Question: I'm using Twitter Bootstrap 2.3.2 with Asp.net MVC.
I have a set of nested accordions on a tab pane and other accordions on other tab panes.
The External accordions are in an accordion-group and the Internal accordions are in another group, nested inside each External accordion.

The colours are applied using CSS rules on custom classes.
'''
.accordion-toggle.outcome {
background-color:#d9edf7;
}
.accordion-toggle.outcome.collapsed {
background-color:White;
}
.accordion-toggle.achievement {
background-color:#dff0d8;
}
.accordion-toggle.achievement.collapsed {
background-color:White;
}
'''
I need to force the full collapse of the open accordions depending on which new accordion is selected. If an internal accordion is selected then I only want the other internal accordions to close. If an external accordion is selected I want the internal and external accordions to close.
Closing means assigning the ''collapsed'' class to the 'accordion-toggle', which determines the highlight colour of the 'accordion-heading'.
I have the following javascript which needs amending to select the different levels of accordion. The class of ''outcome'' for External and ''achievement'' for internal are currently the only difference between the two.
I've tried a variety of if/else combinations but none of them seem to work. I've included the javascript I use when changing tabs as this might change how I need to approach this.
'''
<script type="text/javascript">
//need to collapse all when tab changes
$('a[data-toggle="tab"]').on('shown', function (e) {
$('.accordion').find('.accordion-toggle').addClass('collapsed');
$('.accordion').find('.accordion-body').removeClass('in');
$('.accordion').find('.accordion-body').height('0px');
}
);
//collapse accordion depending on class
// from https://github.com/twbs/bootstrap/issues/7213#issuecomment-<PHONE>
$('.collapse').on('hide', function () {
//do something to select internal or external accordion here...
$('[href="#' + $(this).attr('id') + '"]').addClass('collapsed');
});
</script>
'''
The HTML for the above accordion set is as follows:
'''
<div class="accordion" id="interventions">
<div class="accordion-group">
<div class="accordion-heading">
<a class="accordion-toggle outcome collapsed" data-toggle="collapse" data-parent="#interventions" href="#collapse12">
<label for="">Test Finance</label>
</a>
</div>
<div id="collapse12" class="accordion-body collapse">
<div class="accordion" id="intervention0">
<div class="accordion-group">
<div class="accordion-heading">
<a class="accordion-toggle achievement" data-toggle="collapse" data-parent="#intervention0" href="#collapse012">
<label for="">Achievement Finance 3</label>
</a>
</div>
<div id="collapse012" class="accordion-body collapse">
<div class="accordion-inner">
<div class="accordion-group">Test group</div>
</div>
</div>
</div>
<div class="accordion-group">
<div class="accordion-heading">
<a class="accordion-toggle achievement" data-toggle="collapse" data-parent="#intervention0" href="#collapse111">
<label for="">Achievement Finance 2</label>
</a>
</div>
<div id="collapse111" class="accordion-body collapse">
<div class="accordion-inner">
<div class="accordion-group">Test group</div>
</div>
</div>
</div>
</div>
</div>
</div>
<div class="accordion-group">
<div class="accordion-heading">
<a class="accordion-toggle outcome collapsed" data-toggle="collapse" data-parent="#interventions" href="#collapse10">
<label for="">Huge Money</label>
</a>
</div>
<div id="collapse10" class="accordion-body collapse">
<div class="accordion" id="intervention1">
<div class="accordion-group">
<div class="accordion-heading">
<a class="accordion-toggle achievement" data-toggle="collapse" data-parent="#intervention1" href="#collapse010">
<label for="">Achievement Finance 1</label>
</a>
</div>
<div id="collapse010" class="accordion-body collapse">
<div class="accordion-inner">
<div class="accordion-group">Test group</div>
</div>
</div>
</div>
</div>
</div>
</div>
</div>
'''
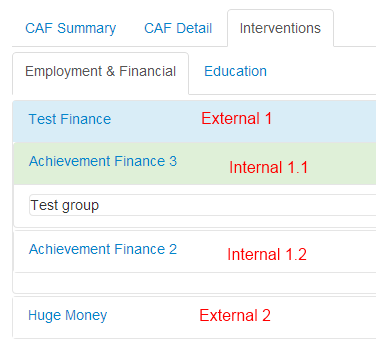
Answer: I managed to sort this out using the following javascript. The custom classes are only used by the CSS to apply the correct colour to an 'accordion-toggle' when it is open or collapsed.
The css is amended to:
'''
.accordion-toggle.outcome {
background-color:#d9edf7;
}
.accordion-toggle.achievement {
background-color:#dff0d8;
}
.accordion-toggle.collapsed {
background-color:transparent;
}
'''
Thanks to Ammu for helping with <URL>.
## Javascript
'''
//function to collapse all accordions when changing tabs
function tabCollapse() {
$('.accordion').find('.accordion-toggle').addClass('collapsed');
$('.accordion').find('.accordion-body').removeClass('in');
$('.accordion').find('.accordion-body').height('0px');
}
//function to fully collapse accordion on same page
function pageCollapse(inner) {
$('#' + inner).find('.accordion-toggle').addClass('collapsed');
$('#' + inner).find('.accordion-body').removeClass('in');
$('#' + inner).find('.accordion-body').height('0px');
}
//collapse all when tab changes
$('a[data-toggle="tab"]').on('shown', function () {
tabCollapse();
});
//collapse inner accordion on same page
$('.accordion').on('hidden', function (e) {
var inner = e.target.id;
pageCollapse(inner);
});
//on hide remove colour
$('.accordion').on('hide', function (e) {
var selected = e.target.id;
$('#' + selected).siblings().find('.accordion-toggle').addClass('collapsed');
});
'''